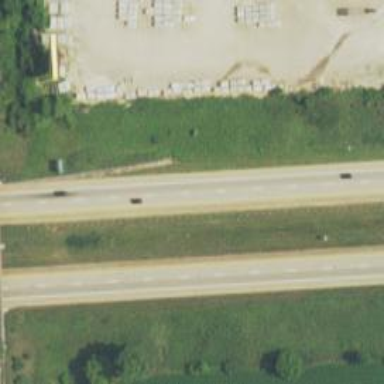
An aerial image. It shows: Motorway.